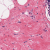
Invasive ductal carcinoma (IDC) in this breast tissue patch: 0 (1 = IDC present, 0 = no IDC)